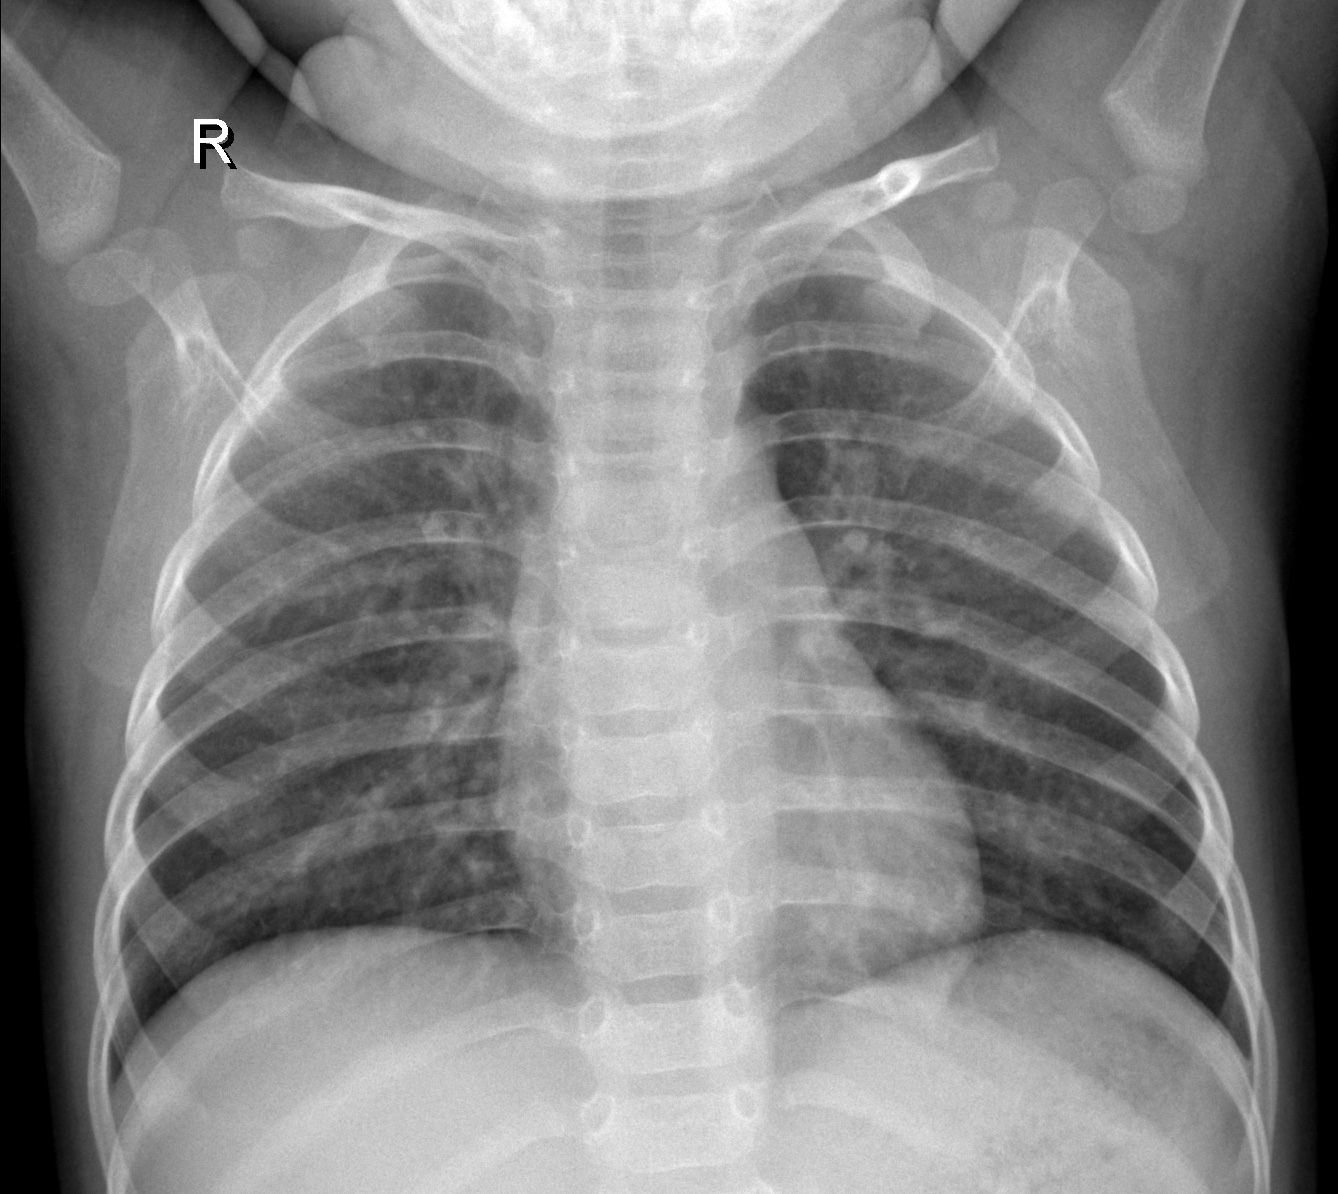
Diagnosis: NORMAL